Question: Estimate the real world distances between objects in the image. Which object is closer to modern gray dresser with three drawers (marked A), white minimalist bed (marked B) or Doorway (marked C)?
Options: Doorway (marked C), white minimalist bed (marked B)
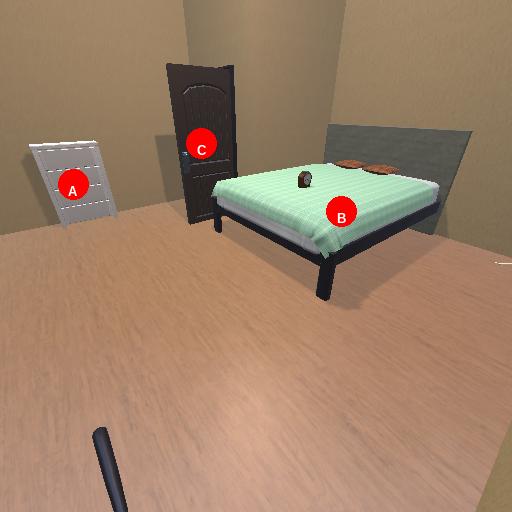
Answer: Doorway (marked C)